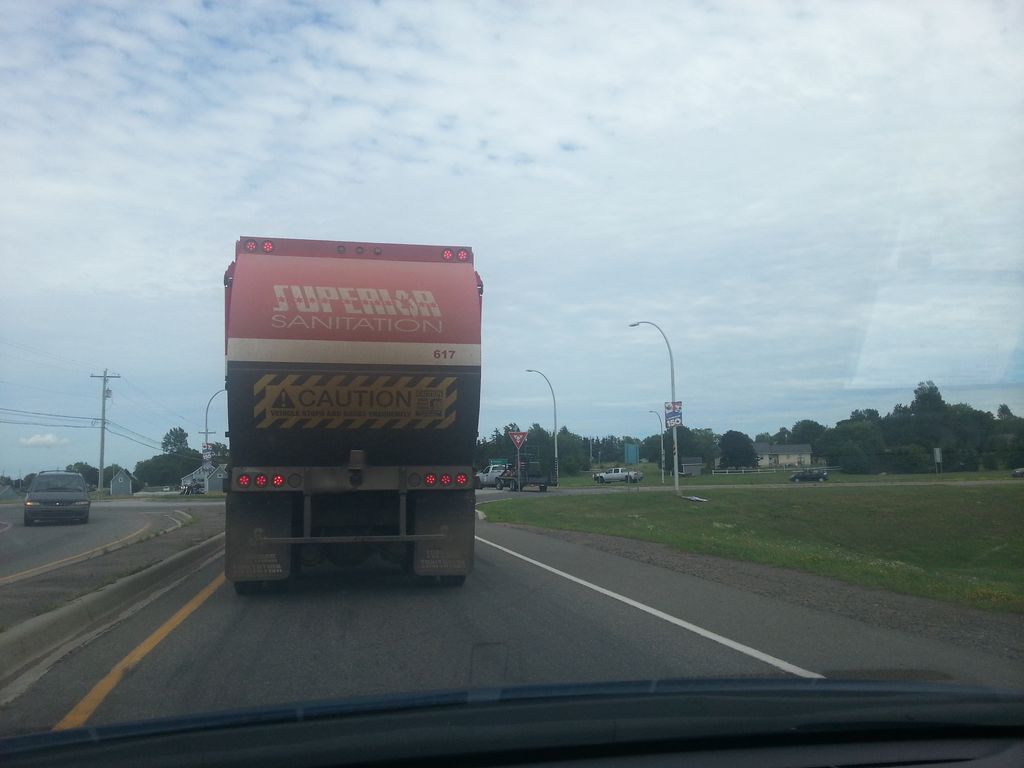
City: charlottetown